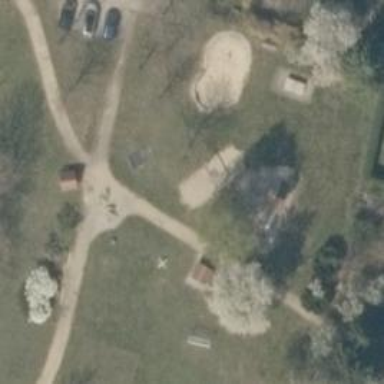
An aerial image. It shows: Playground with swing.